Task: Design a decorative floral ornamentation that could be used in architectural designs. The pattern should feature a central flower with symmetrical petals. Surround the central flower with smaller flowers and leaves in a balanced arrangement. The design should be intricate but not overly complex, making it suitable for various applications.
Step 1824:
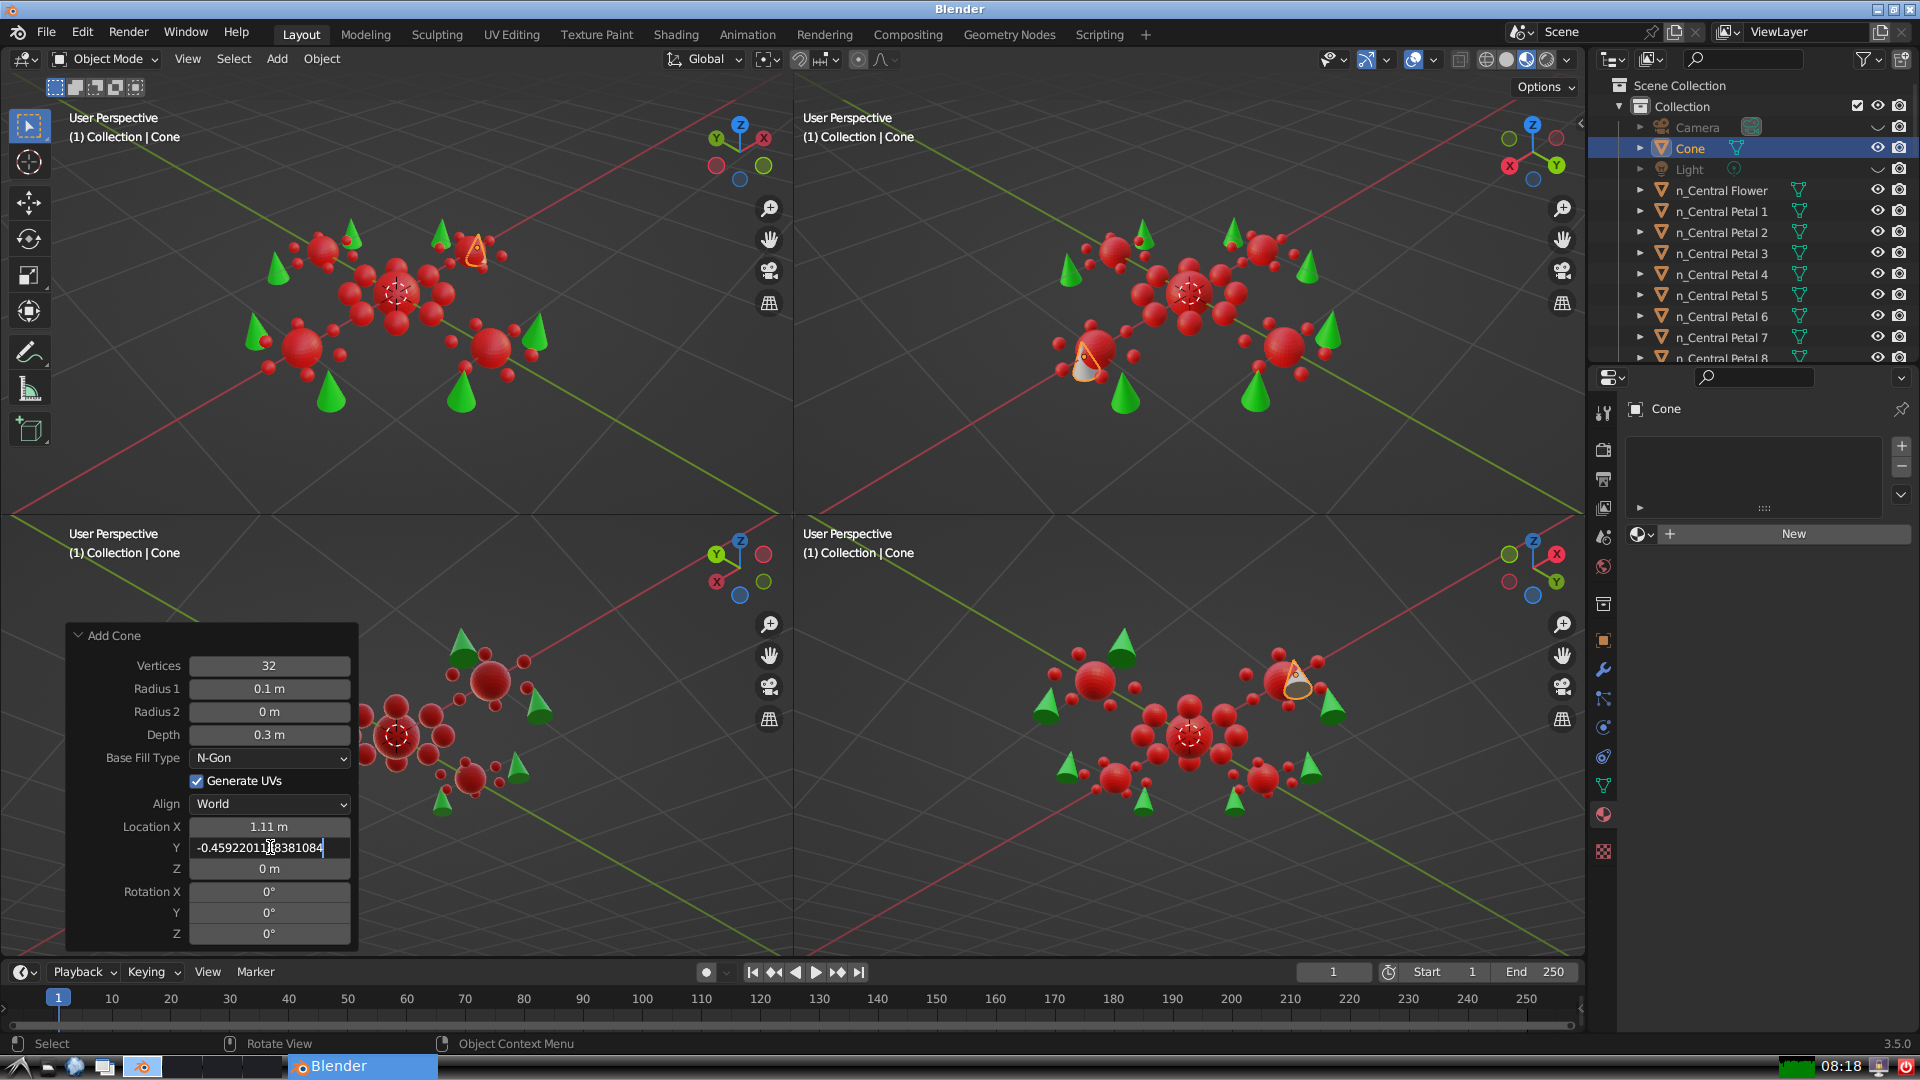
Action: {"key_press": ['Return']}